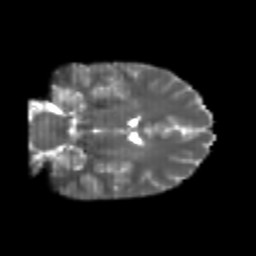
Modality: T2w
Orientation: coronal
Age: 21
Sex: male
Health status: healthy
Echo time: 0.074 s